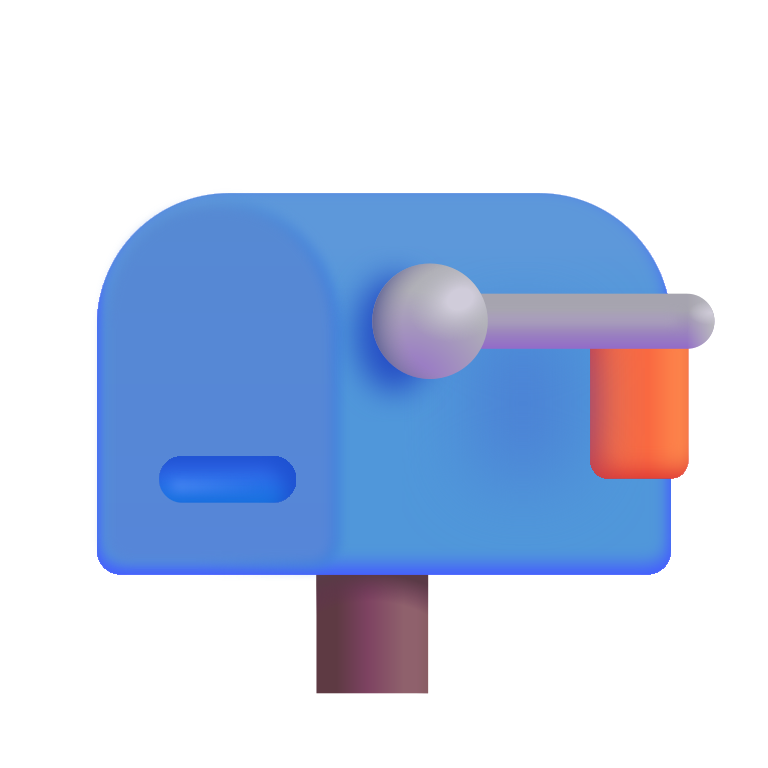
closed mailbox with lowered flag color